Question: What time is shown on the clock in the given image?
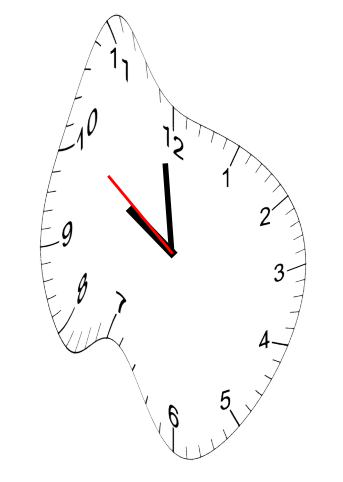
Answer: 09:58:51